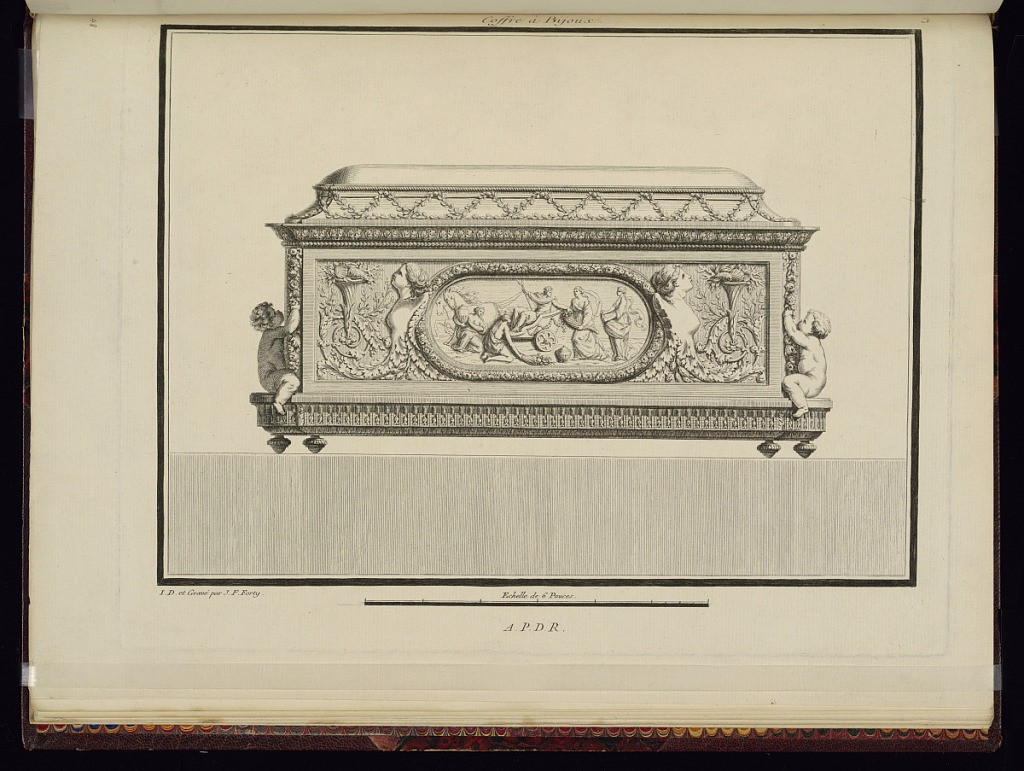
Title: Coffre à Bijoux
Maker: Jean François Forty, active 1775 – 1790
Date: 1774–88
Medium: Etching and engraving on paper
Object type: Print
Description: Design for a jewelry box that could be made in silver, gold, or porcelain, decorated with neoclassical motifs and ornament, including a cartouche with a scene depicting women holding cornucopia and vases and a man in a chariot pulled by horses, framed by a floral running pattern, scrolling leaves, (rinceaux), herms, or female terminal figures, rosettes, foliate branches, and cornucopia of shells, and coral. The lid features leaf and gadrooning running patterns. Corners are decorated with putti and the base, a fluted running pattern with fleurons and leaf motifs. The plate is titled, numbered, and signed.